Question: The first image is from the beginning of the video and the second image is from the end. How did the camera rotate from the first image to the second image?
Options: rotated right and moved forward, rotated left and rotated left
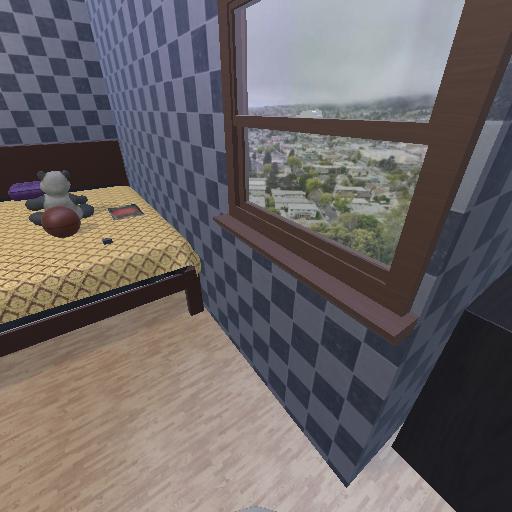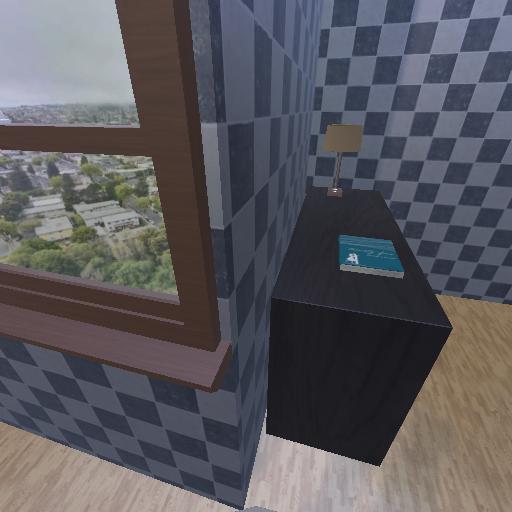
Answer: rotated right and moved forward